Field crop: maize
Growth stage: 1
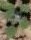
Species: chenopodium